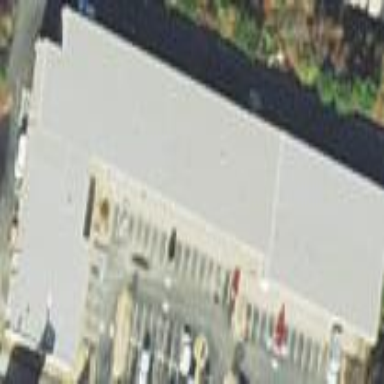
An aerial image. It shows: Commercial building.